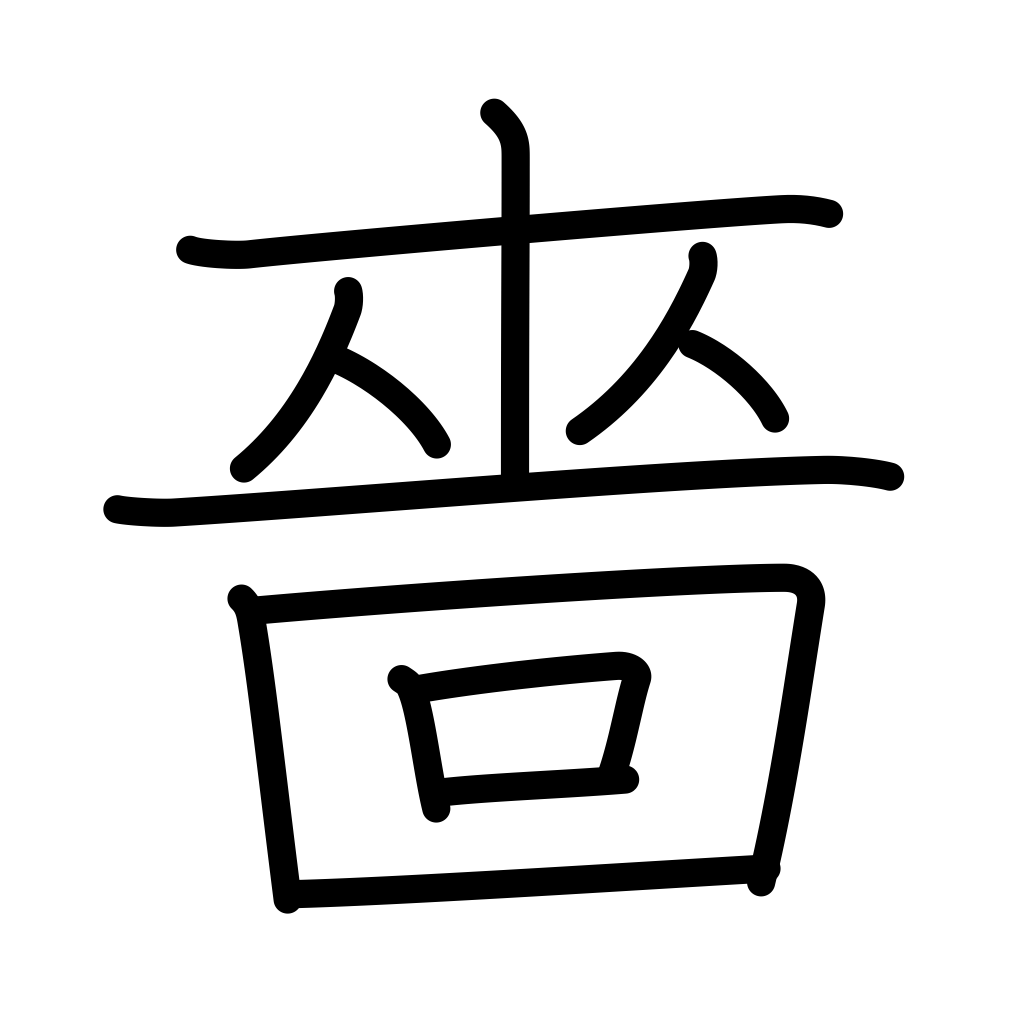
Meaning: miserly, stingy, sparing